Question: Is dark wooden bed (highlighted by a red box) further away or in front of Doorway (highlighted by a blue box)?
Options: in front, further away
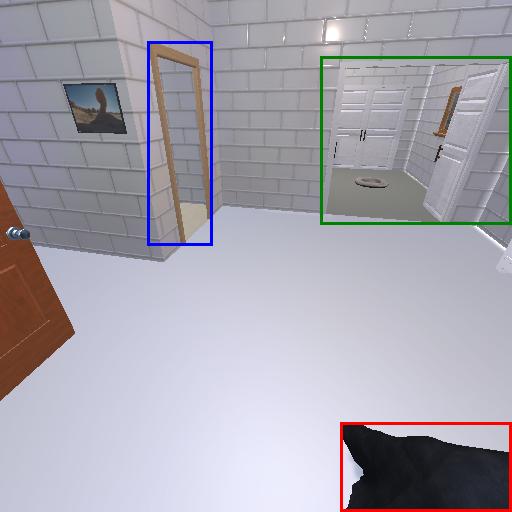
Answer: in front